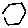
Label: hexagon